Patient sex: M
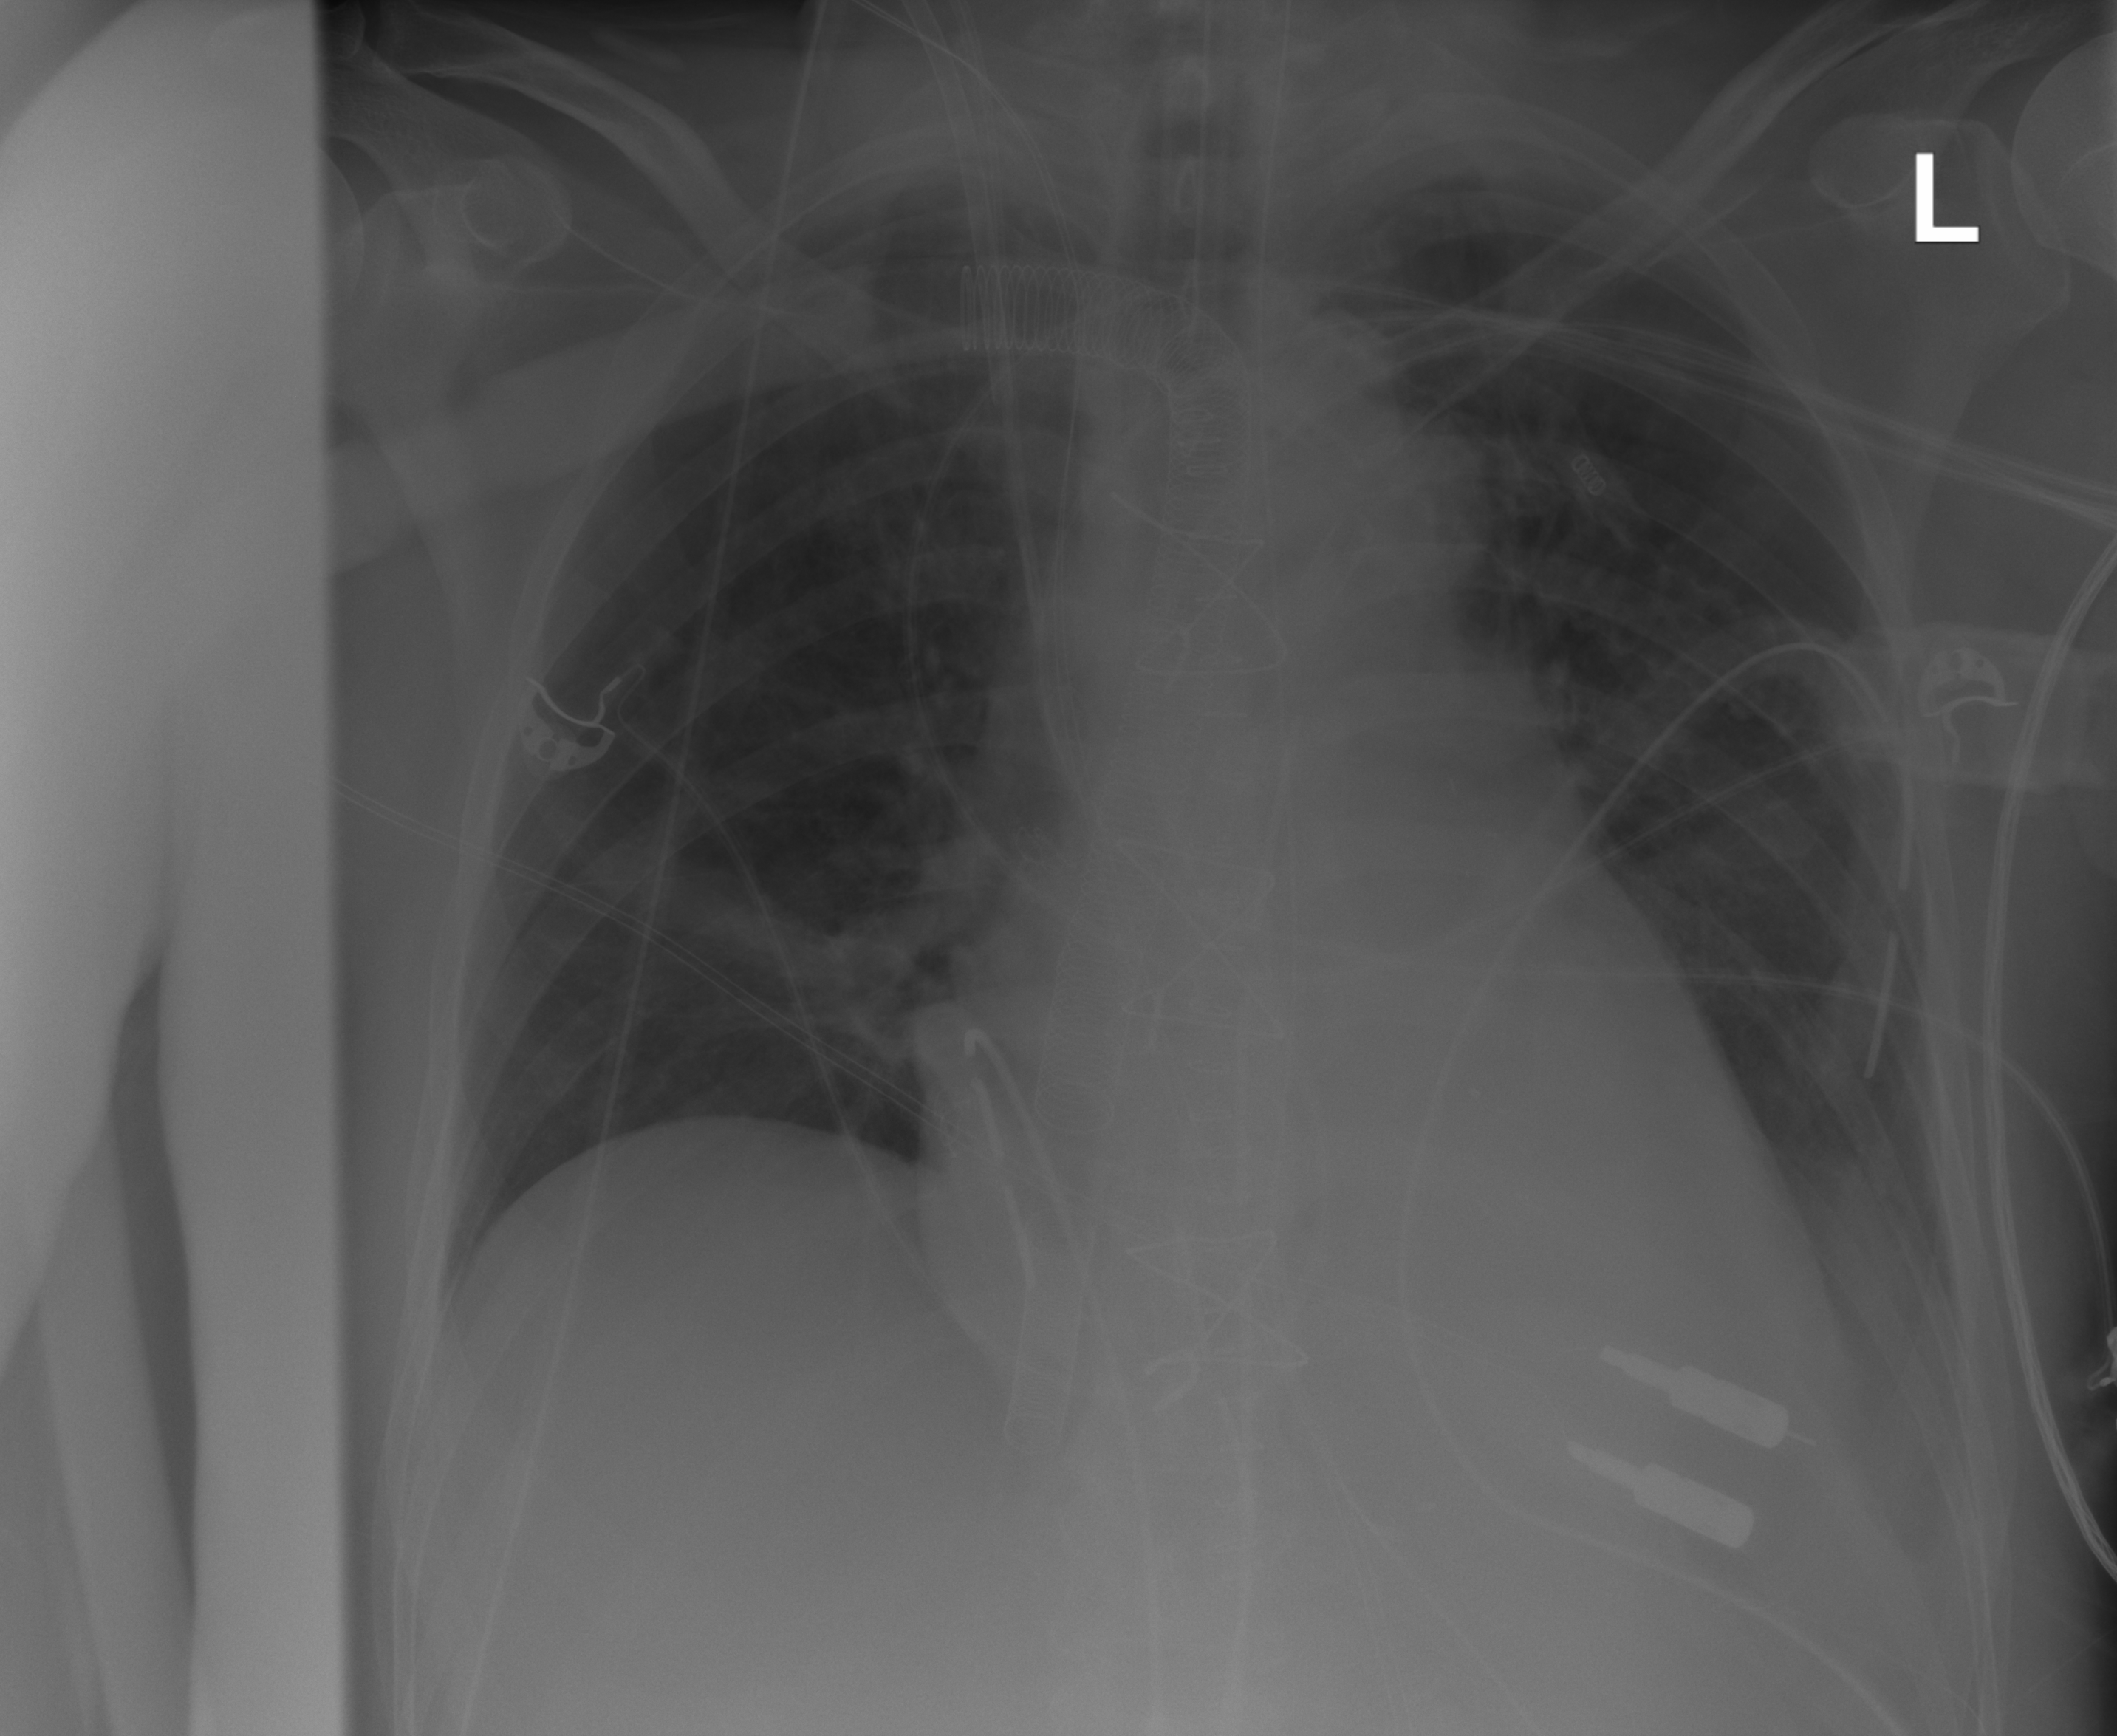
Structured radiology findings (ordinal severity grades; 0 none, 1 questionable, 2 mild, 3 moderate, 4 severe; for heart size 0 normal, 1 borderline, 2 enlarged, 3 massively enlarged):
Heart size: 1
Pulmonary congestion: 0
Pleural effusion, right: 0
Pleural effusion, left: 2
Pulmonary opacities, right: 0
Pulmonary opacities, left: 0
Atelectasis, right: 0
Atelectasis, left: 0